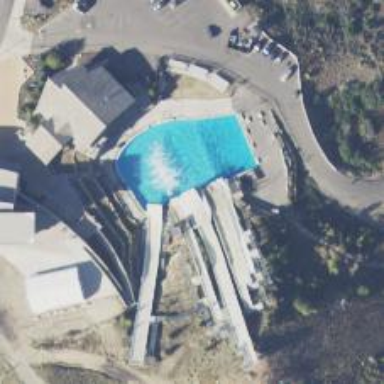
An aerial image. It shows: Water slide attraction.